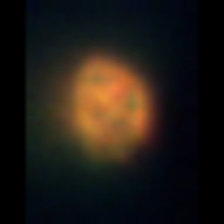
Taxon: NanoPlankton
Group: Other